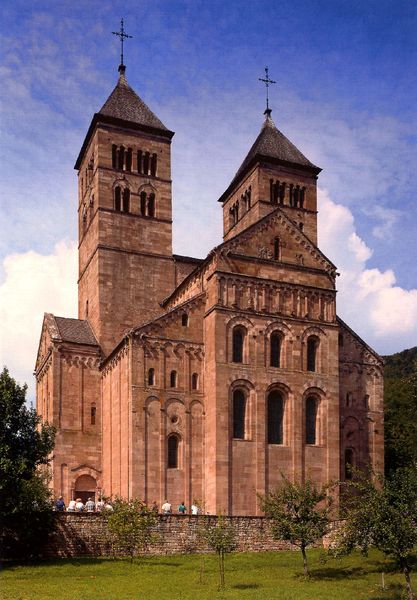
Titel: Klosterkirche Murbach
Standort: Murbach, Klosterkirche (EU - F - Elsass)
Schlagwörter: baum, blau, himmel, weiß, wolken, bäume, grün, menschen, braun, fenster, dach, gebäude, rasen, rot, wiese, wolke, stein, kirche, turm, schiff, giebel, mauer, ziegel, backstein, rundbogen, foto, bögen, kreuz, türme, dom, kathedrale, sims, kreuze, mauern, romanik, abtei, romanisch